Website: walmart
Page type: billing-address
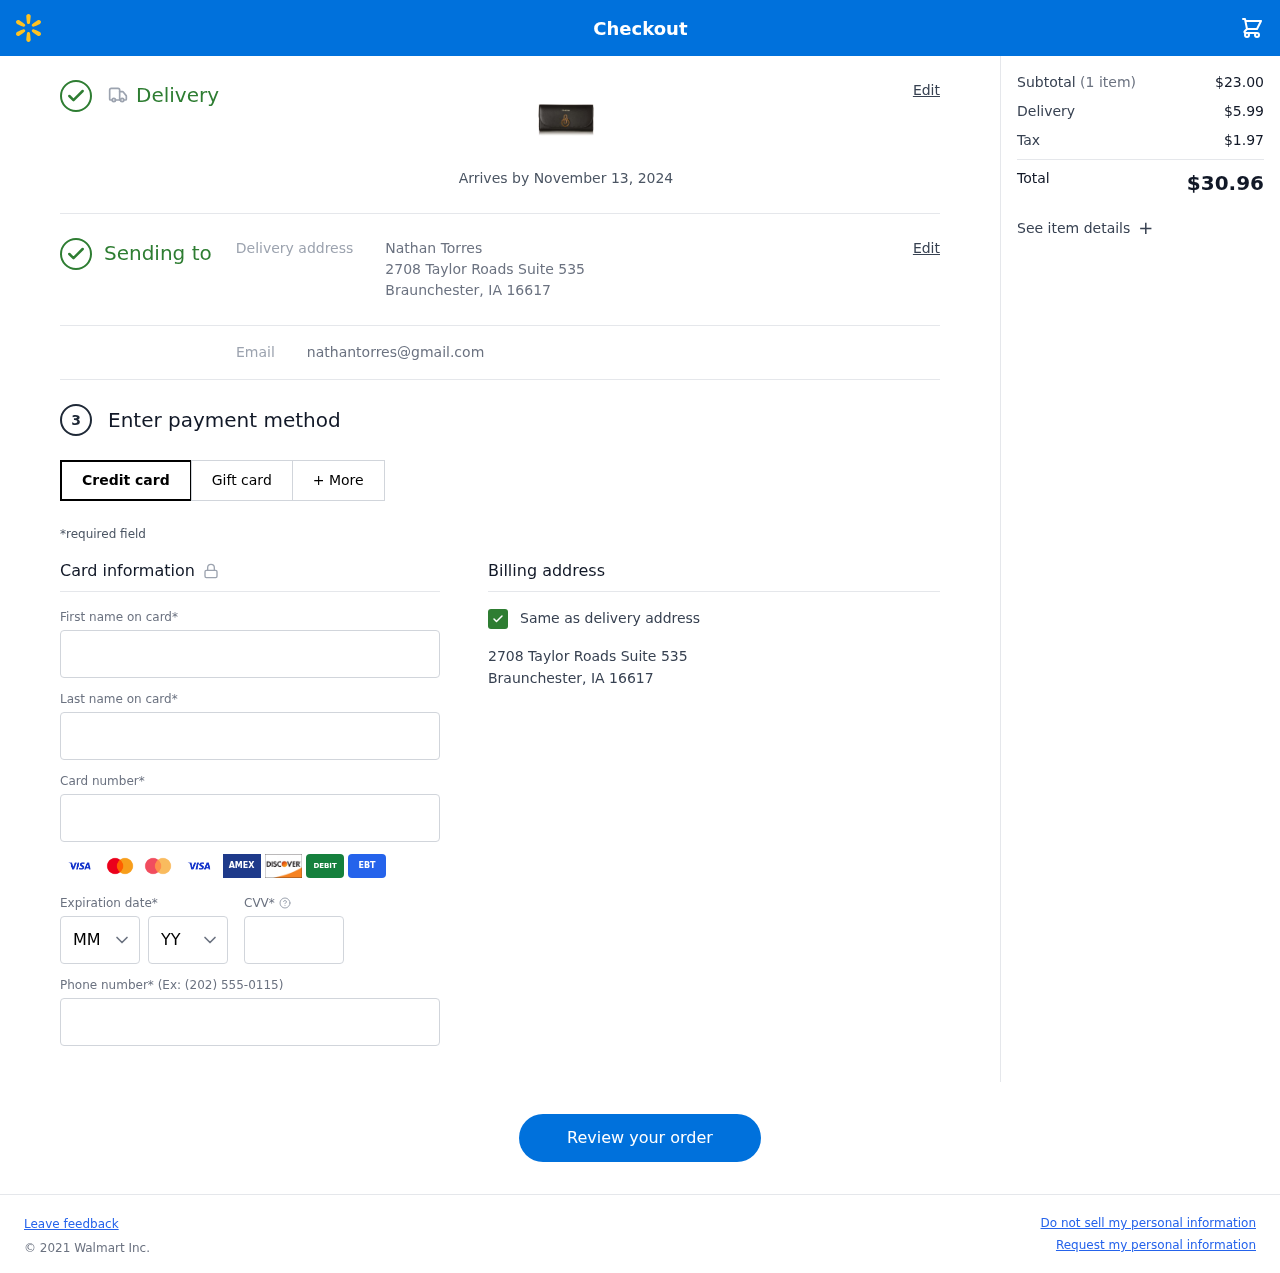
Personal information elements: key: PII_CARD_CVV
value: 346
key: PII_CARD_EXPIRY_MONTH
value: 10
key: PII_CARD_EXPIRY_YEAR
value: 30
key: PII_CARD_NUMBER
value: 6512 7747 0579 3501
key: PII_EMAIL
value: nathantorres@gmail.com
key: PII_FIRSTNAME
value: Nathan
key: PII_FULLNAME
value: Nathan Torres
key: PII_LASTNAME
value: Torres
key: PII_PHONE
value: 6664816342
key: PII_STREET
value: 2708 Taylor Roads Suite 535
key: PII_CITY_STATE_ZIP
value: Braunchester, IA 16617
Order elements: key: ORDER_DELIVERY_DATE
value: Arrives by November 13, 2024
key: ORDER_NUM_ITEMS
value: (1 item)
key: ORDER_SUBTOTAL
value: $23.00
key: ORDER_SHIPPING_COST
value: $5.99
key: ORDER_TAX
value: $1.97
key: ORDER_TOTAL
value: $30.96